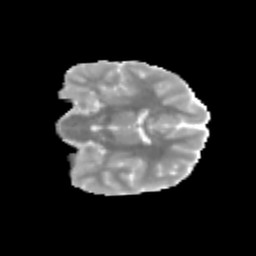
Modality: MD
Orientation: coronal
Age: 12
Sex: male
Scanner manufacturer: siemens
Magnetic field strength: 3 T
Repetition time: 3.8 s
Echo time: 0.07 s